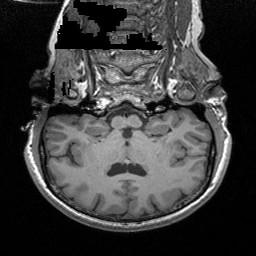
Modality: T1w
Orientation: sagittal